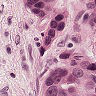
Metastatic tissue present: yes